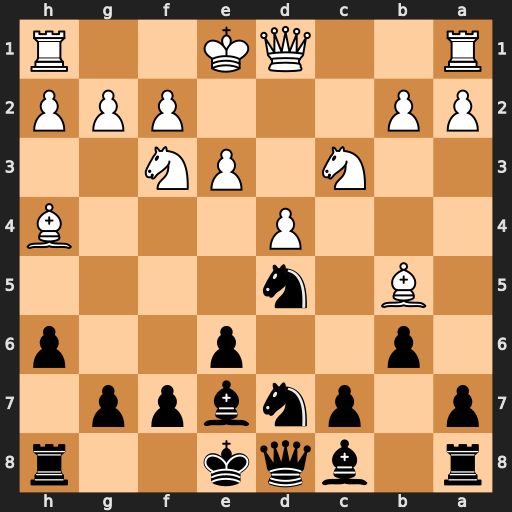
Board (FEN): r1bqk2r/p1pnbpp1/1p2p2p/1B1n4/3P3B/2N1PN2/PP3PPP/R2QK2R
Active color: b
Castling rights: KQkq
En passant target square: -
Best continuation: Bxh4 Nxd5 exd5 Bc6 Rb8